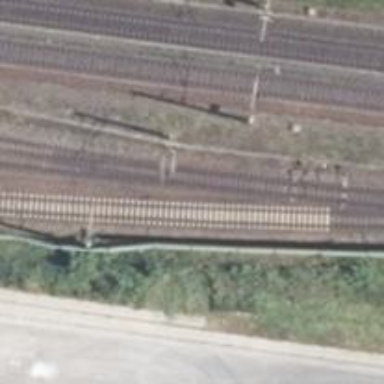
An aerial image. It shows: Railway track with contact line for electrification.